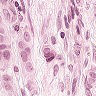
Metastatic tissue present: yes